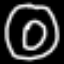
Label: donut